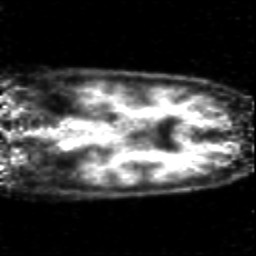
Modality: PET
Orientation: coronal
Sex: male
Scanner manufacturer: siemens